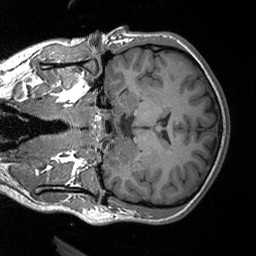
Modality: T1w
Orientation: coronal
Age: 21
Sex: male
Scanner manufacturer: siemens
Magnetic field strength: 3 T
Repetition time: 1.9 s
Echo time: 0.00227 s